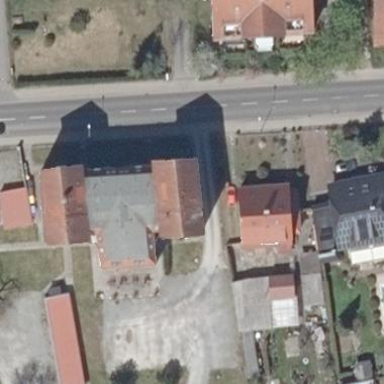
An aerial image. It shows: Building that is motel.